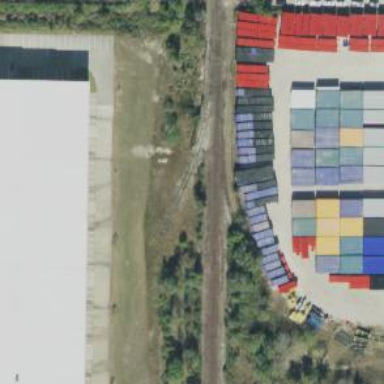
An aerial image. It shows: Rail spur service.